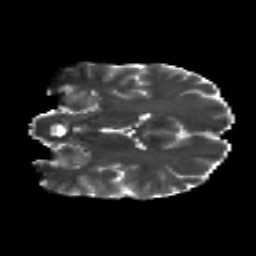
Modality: T2w
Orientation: coronal
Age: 27
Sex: female
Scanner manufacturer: siemens
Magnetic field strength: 3 T
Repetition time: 8.8 s
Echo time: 0.085 s